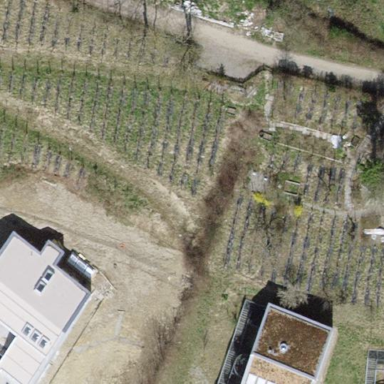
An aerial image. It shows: Vineyard.